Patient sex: M
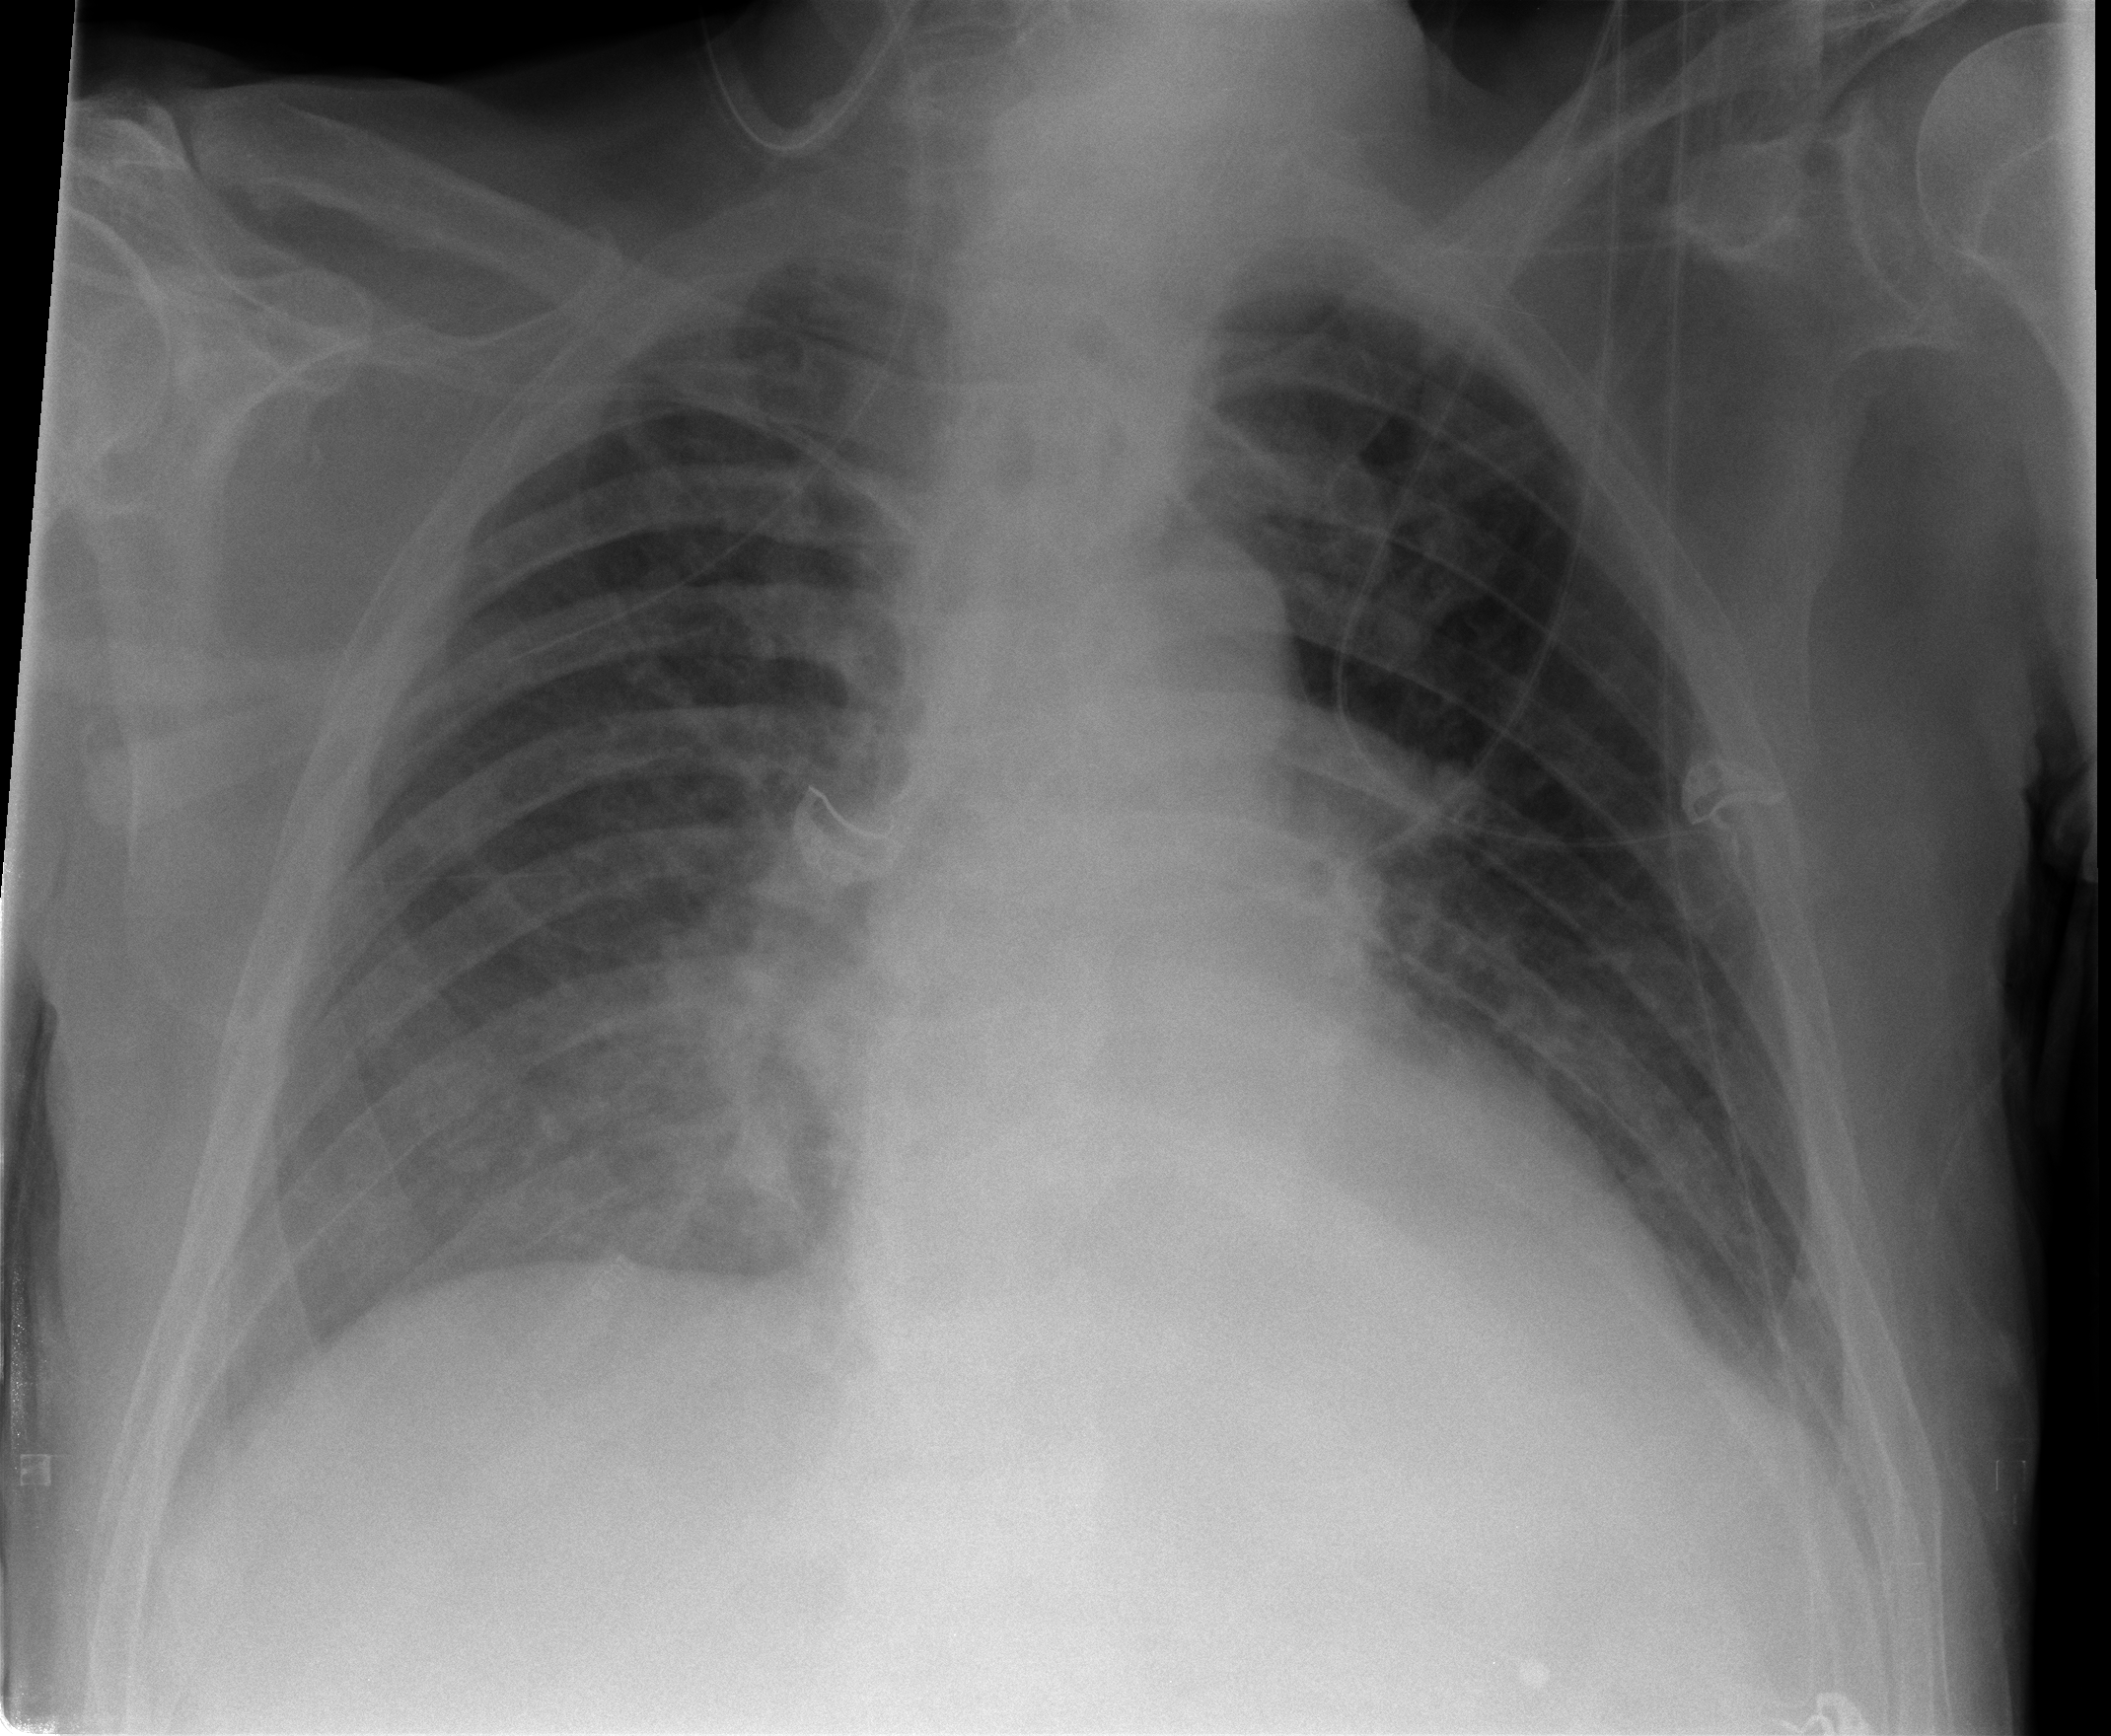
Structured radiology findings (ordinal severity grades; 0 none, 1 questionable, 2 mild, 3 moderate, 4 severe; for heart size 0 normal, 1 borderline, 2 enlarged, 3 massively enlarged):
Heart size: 0
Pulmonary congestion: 2
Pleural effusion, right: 1
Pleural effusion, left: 2
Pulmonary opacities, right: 0
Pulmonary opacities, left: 0
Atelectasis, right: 1
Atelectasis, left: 2